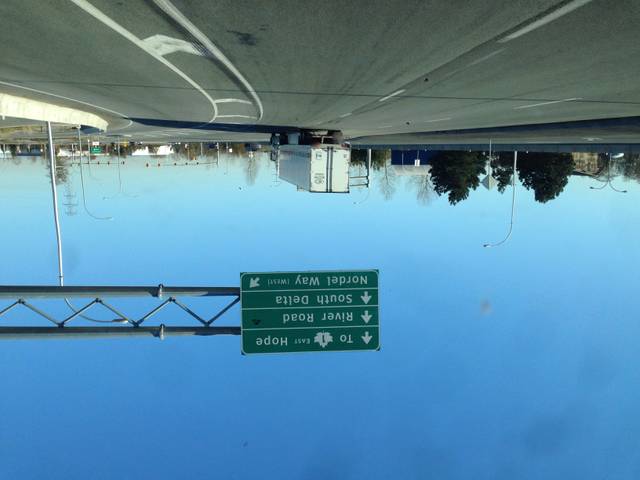
Region: Canada
Coordinates: 49.145, -122.941